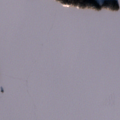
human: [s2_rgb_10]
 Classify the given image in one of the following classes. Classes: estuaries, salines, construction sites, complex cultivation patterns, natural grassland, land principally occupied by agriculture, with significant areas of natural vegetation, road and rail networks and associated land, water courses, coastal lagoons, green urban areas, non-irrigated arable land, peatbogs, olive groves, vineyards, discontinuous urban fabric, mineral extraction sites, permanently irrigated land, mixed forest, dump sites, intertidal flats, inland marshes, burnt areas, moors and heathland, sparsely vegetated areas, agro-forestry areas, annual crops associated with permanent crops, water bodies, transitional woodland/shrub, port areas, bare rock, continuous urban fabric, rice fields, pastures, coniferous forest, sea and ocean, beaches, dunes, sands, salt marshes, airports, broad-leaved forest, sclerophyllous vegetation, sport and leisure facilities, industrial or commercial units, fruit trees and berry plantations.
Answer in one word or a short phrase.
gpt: coniferous forest, water bodies